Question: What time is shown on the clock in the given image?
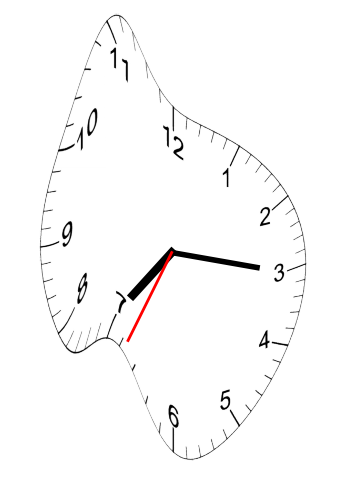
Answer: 07:15:34